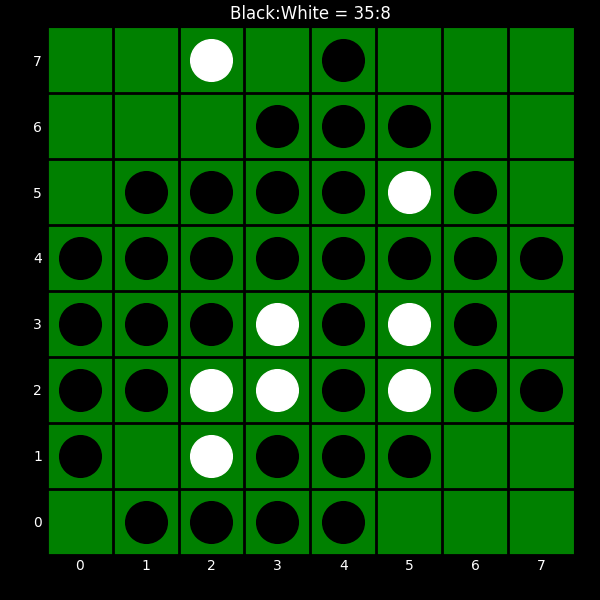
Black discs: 35
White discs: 8